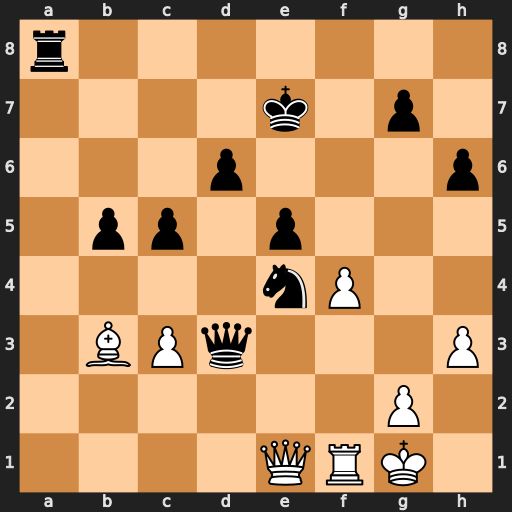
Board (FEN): r7/4k1p1/3p3p/1pp1p3/4nP2/1BPq3P/6P1/4QRK1
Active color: w
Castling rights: -
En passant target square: -
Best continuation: Rf3 Qxf3 gxf3